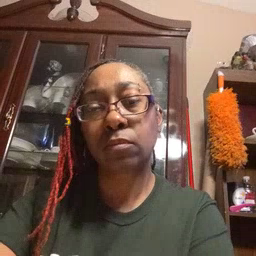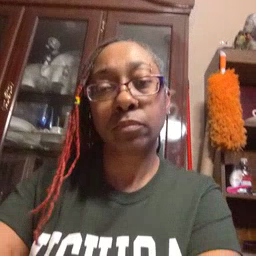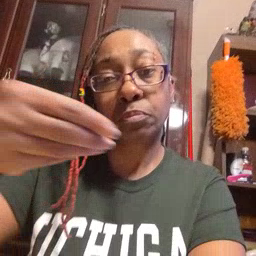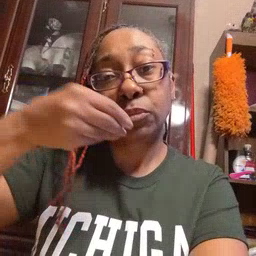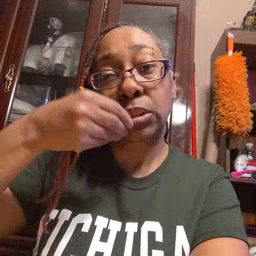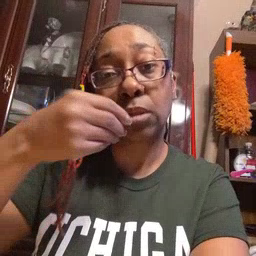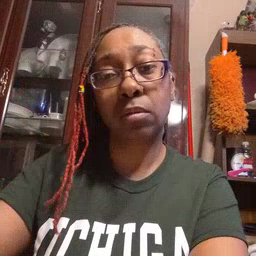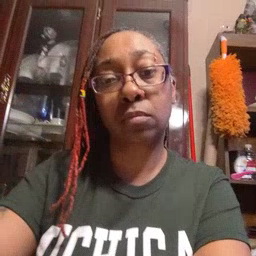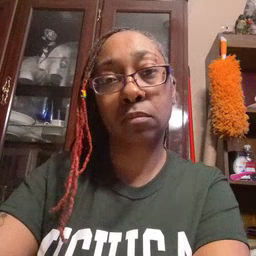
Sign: pizza